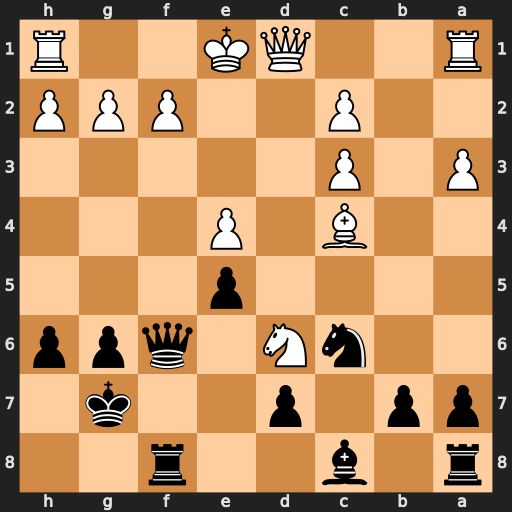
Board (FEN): r1b2r2/pp1p2k1/2nN1qpp/4p3/2B1P3/P1P5/2P2PPP/R2QK2R
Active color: b
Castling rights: KQ
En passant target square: -
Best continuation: Qxf2#